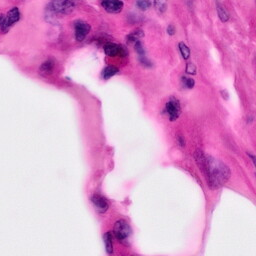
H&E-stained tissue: Pancreatic